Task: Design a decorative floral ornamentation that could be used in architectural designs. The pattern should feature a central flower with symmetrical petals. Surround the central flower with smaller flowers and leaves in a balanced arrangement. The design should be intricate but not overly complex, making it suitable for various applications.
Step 750:
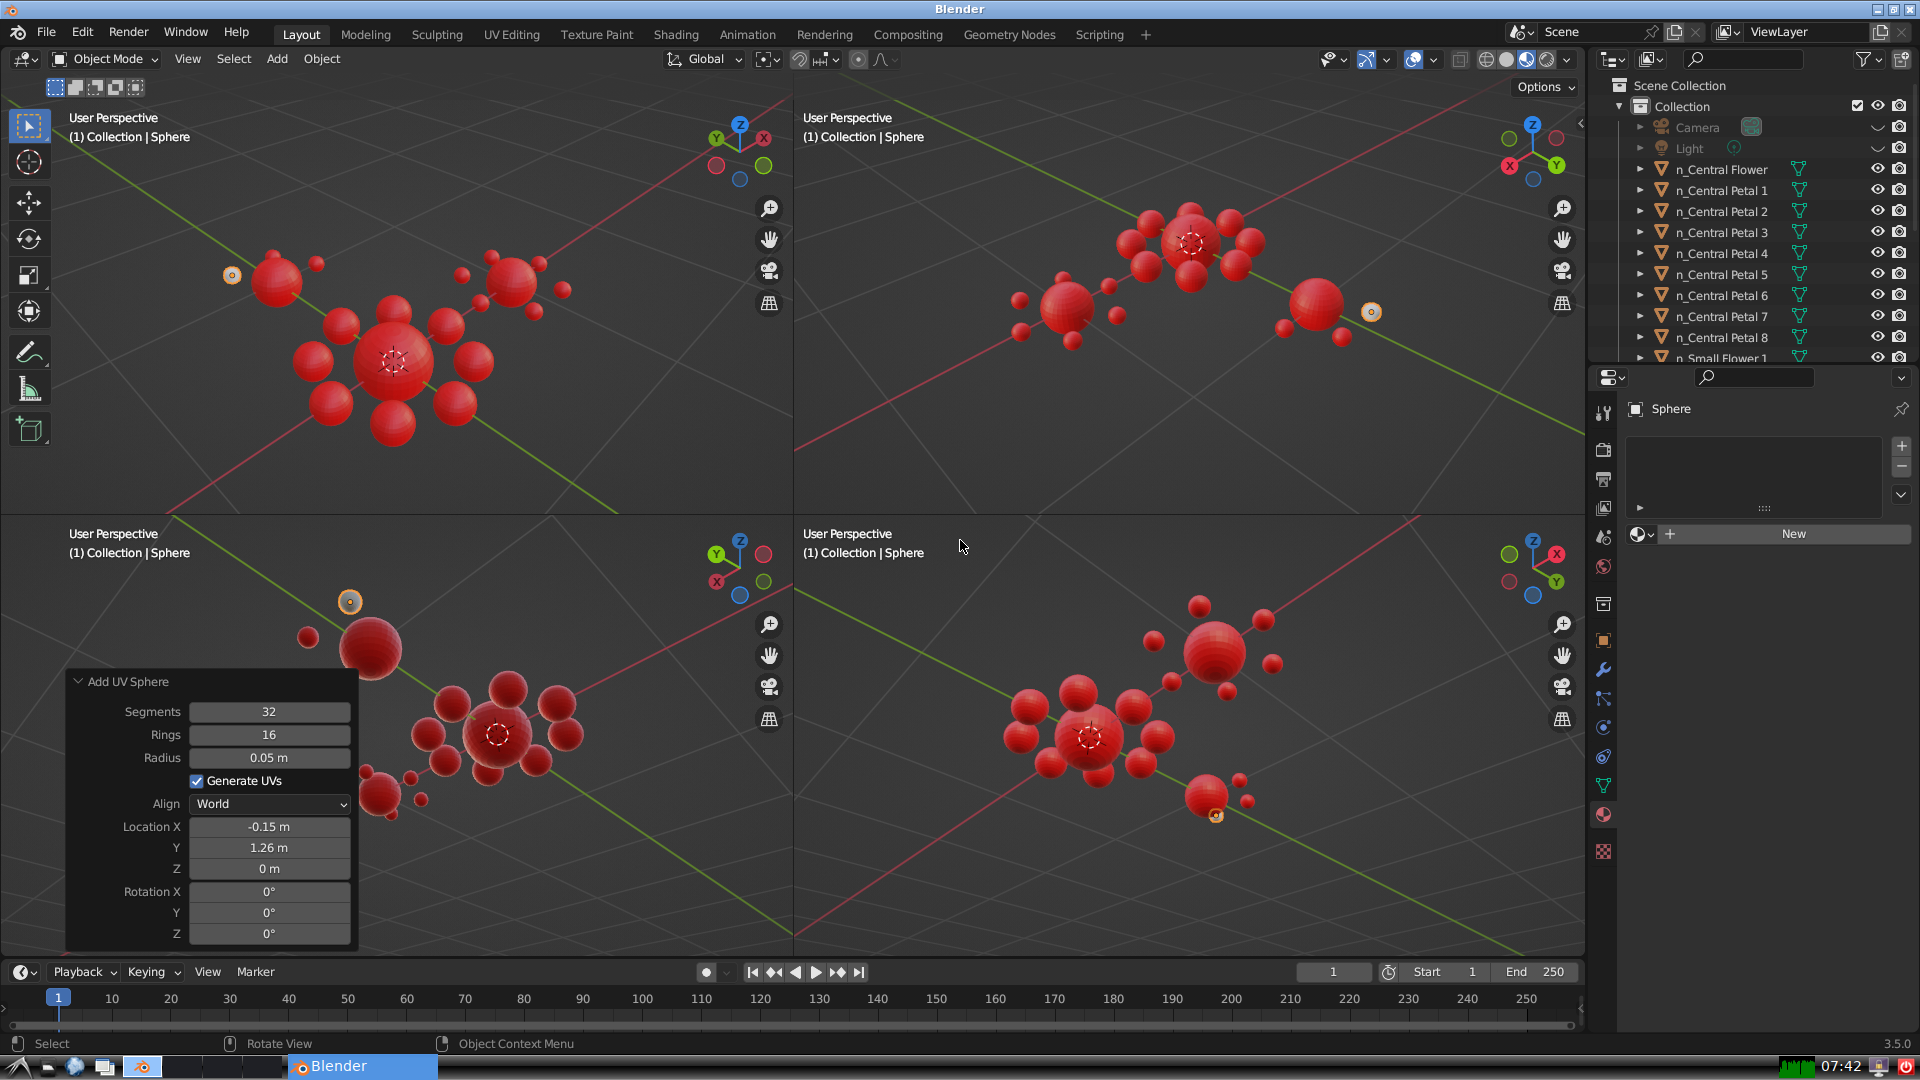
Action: {"mouse_move": [1608, 631]}